Interaction volume radius: 5 \u00c5
Interaction volume height: 15 \u00c5
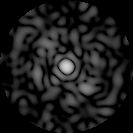
Disorder parameter: 0.8149